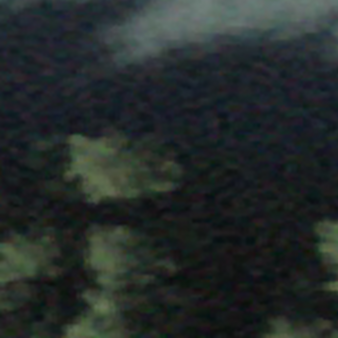
Label: other